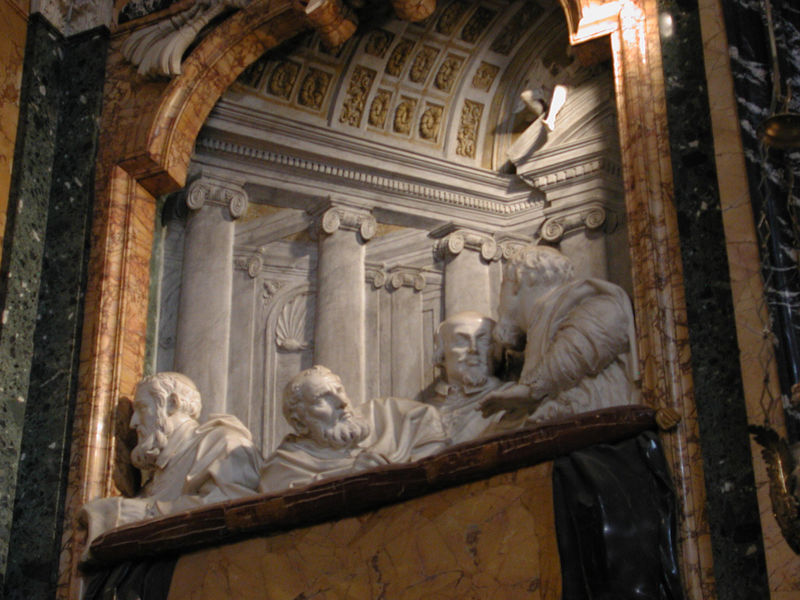
Titel: Altar in der Capella Cornaro
Künstler: Giovanni Lorenzo Bernini
Standort: Rom, S. Maria della Vittoria (EU - I - Latium)
Schlagwörter: fuß, gruppe, hand, mann, schatten, weiß, grün, braun, grau, haar, lampe, licht, marmor, männer, orange, schwarz, säule, säulen, gespräch, bart, bärte, barock, falten, sockel, stein, diskutieren, gelehrte, brüstung, kirche, gewand, gold, haare, decke, theater, renaissance, putte, skulptur, balkon, relief, bein, brüste, farbig, bogen, perspektive, unterhaltung, bank, empore, loge, pilaster, figuren, inschrift, büste, glatze, faltenwurf, foto, vier, nische, balustrade, denker, kapitelle, kapitell, portal, schein, skulpturen, statuen, braum, rosette, ionisch, kassetten, kassettendecke, heilige, muschel, büsten, kasettendecke, dreidimensional, scheinarchitektur